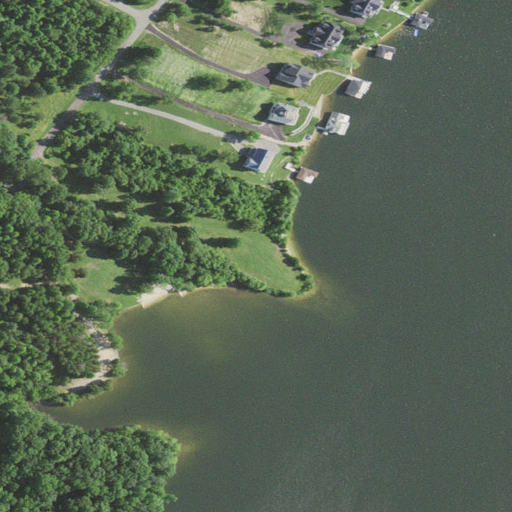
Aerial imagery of cape in Virginia named Five Pound Point containing open water, shrub, open development, mixed forest, evergreen forest, deciduous forest, low intensity development, and woody wetlands